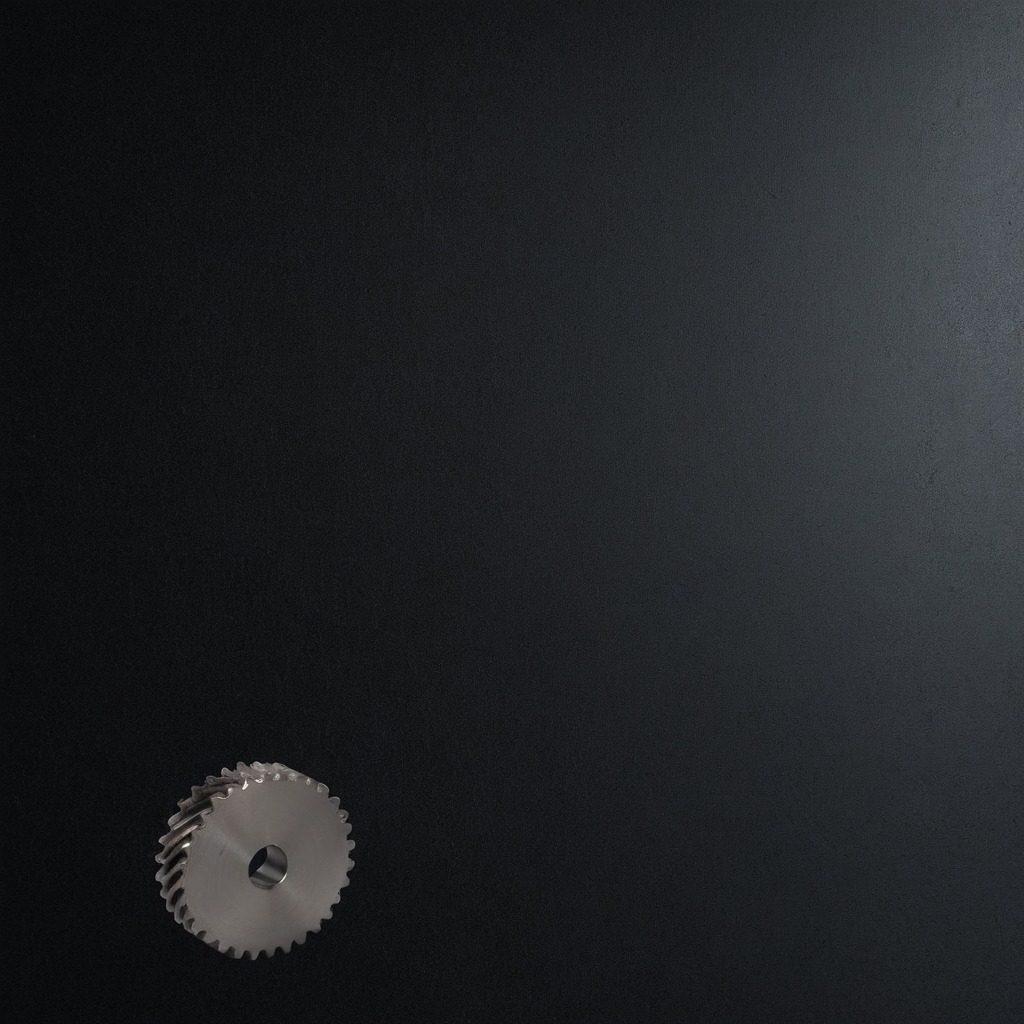
A steel gear with teeth is lying on the granite tabletop.